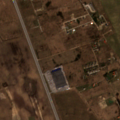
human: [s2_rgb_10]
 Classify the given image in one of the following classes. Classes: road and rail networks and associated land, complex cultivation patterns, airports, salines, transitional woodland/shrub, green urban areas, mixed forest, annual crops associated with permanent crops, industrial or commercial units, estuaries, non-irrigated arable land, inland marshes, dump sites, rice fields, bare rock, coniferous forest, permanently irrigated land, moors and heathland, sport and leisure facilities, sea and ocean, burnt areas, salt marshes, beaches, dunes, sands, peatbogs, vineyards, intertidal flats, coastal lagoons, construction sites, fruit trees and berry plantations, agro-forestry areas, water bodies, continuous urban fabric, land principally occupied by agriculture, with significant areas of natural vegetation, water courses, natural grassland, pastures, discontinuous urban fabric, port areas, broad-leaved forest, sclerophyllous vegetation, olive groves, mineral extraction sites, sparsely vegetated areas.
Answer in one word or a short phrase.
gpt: discontinuous urban fabric, non-irrigated arable land, pastures, complex cultivation patterns